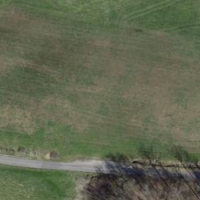
EUNIS habitat code: 52
Species observed at this site:
Nemobius sylvestris